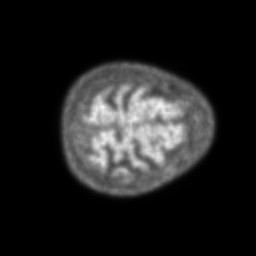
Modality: PET
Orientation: axial
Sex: female
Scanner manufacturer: ge